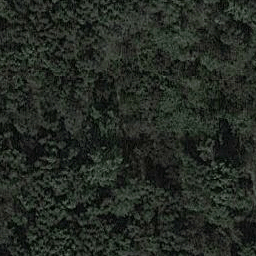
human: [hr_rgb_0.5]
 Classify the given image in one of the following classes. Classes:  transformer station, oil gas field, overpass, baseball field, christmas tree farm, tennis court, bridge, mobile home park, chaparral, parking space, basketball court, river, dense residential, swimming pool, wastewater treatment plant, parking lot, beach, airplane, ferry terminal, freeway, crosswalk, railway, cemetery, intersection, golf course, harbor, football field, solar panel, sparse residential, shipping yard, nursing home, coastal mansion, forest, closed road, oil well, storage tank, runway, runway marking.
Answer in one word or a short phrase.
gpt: forest